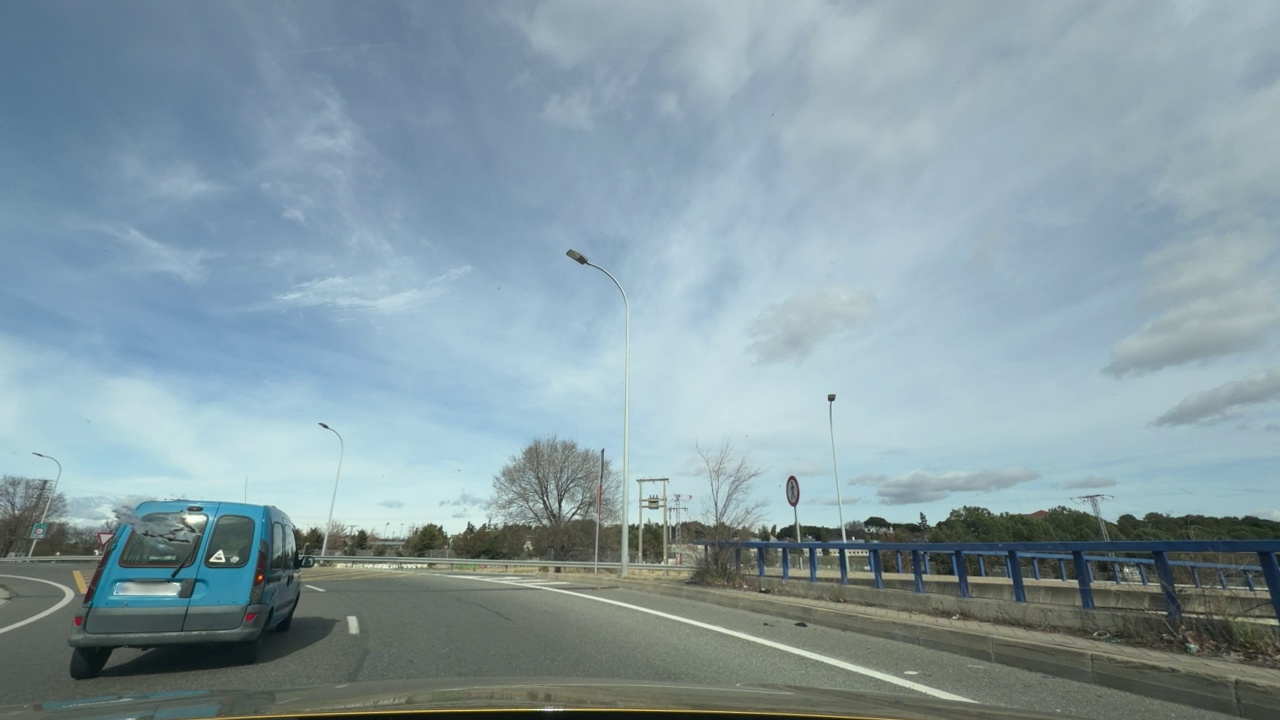
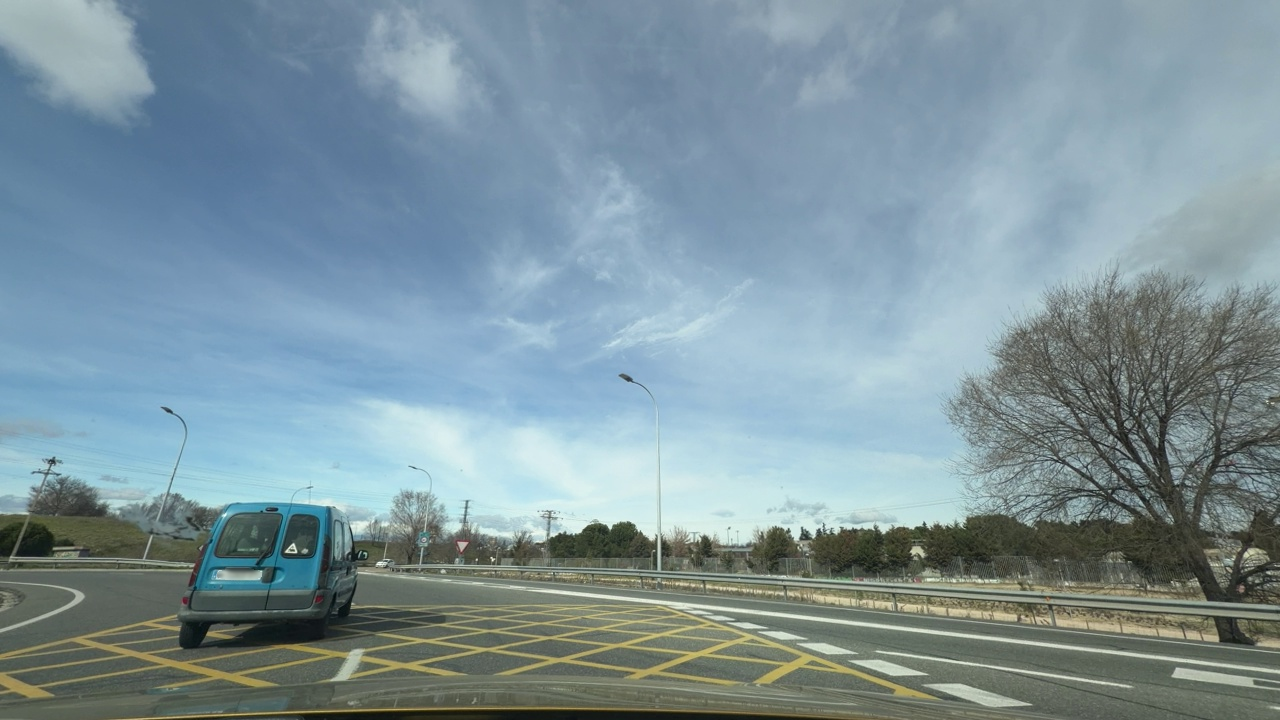
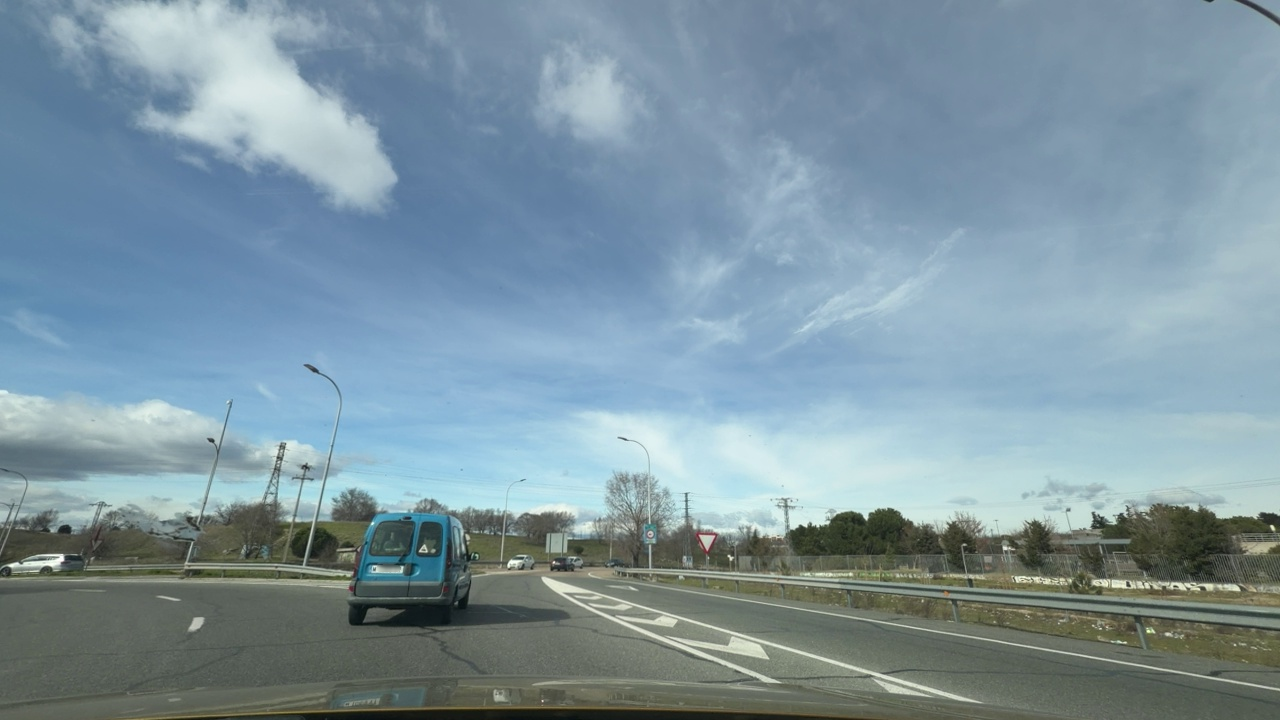
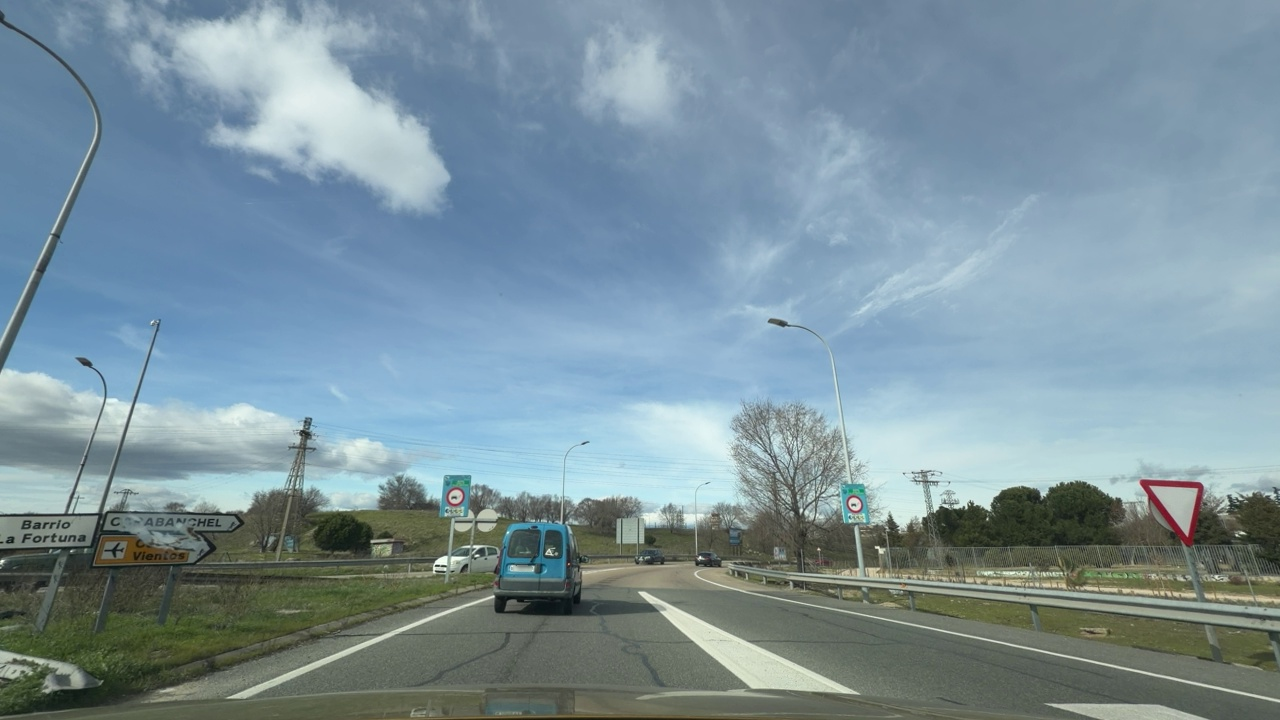
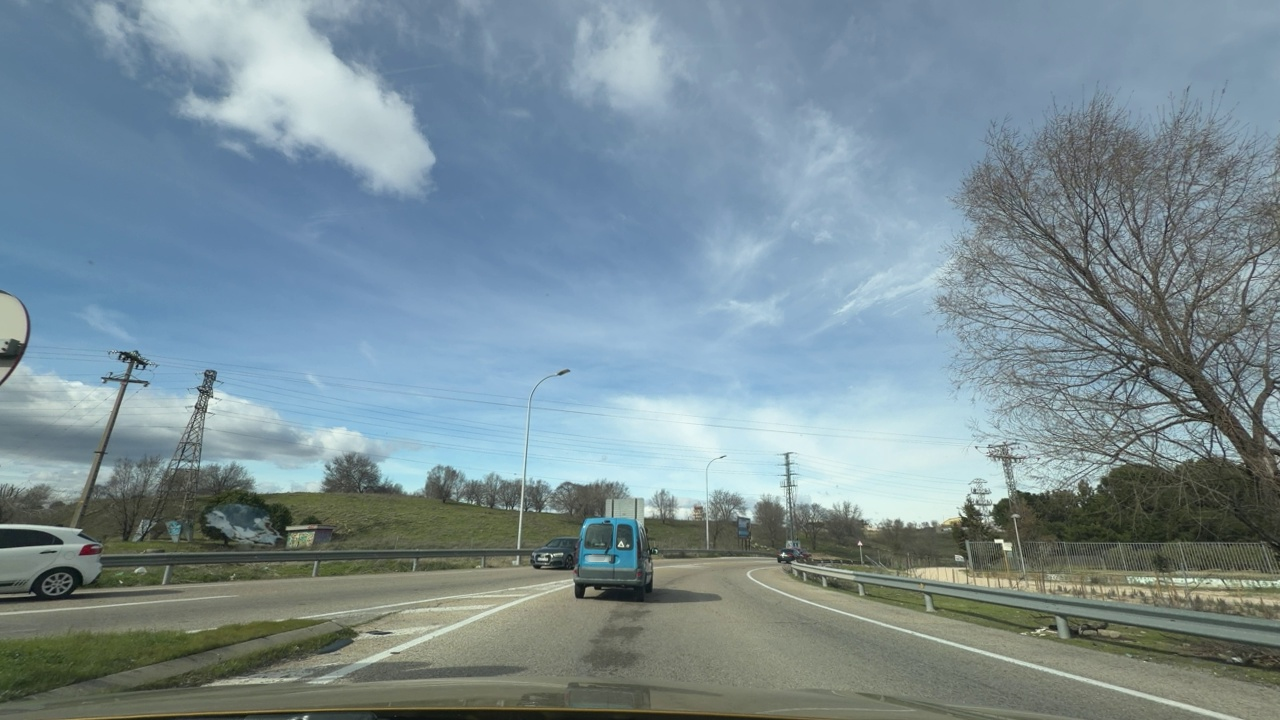
Situation: Cut in
Question: Is a vehicle from an adjacent lane moving into the ego lane?
Answer: Yes
Reasoning: There's a vehicle crossing from the left lane into the ego lane.

Situation: Cut in
Question: Has a vehicle merged into the ego lane directly ahead of the ego vehicle without any intermediate vehicle?
Answer: Yes
Reasoning: There's no vehicle between the ego vehicle and the crossing vehicle.

Situation: Cut in
Question: Is the ego vehicle currently inside a roundabout?
Answer: Yes
Reasoning: The ego vehicle is travelling inside a roundabout.

Situation: Cut in
Question: Is the ego vehicle currently within an intersection?
Answer: Yes
Reasoning: The ego vehicle is at a circular intersection.

Situation: Cut in
Question: Is any vehicle partially overlapping the lane boundary markings of the ego lane?
Answer: Yes
Reasoning: The vehicle crossing from the left is partially overlaping the ego lane boundaries.